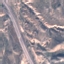
Land use / land cover: Highway